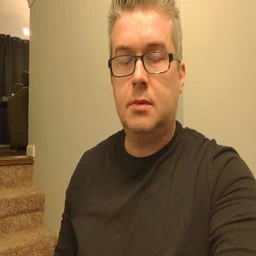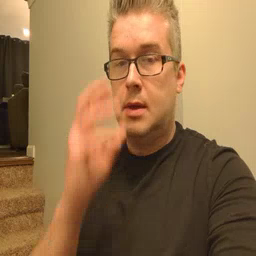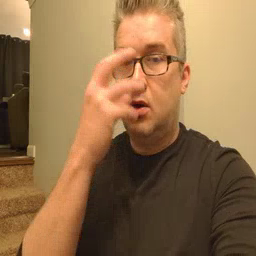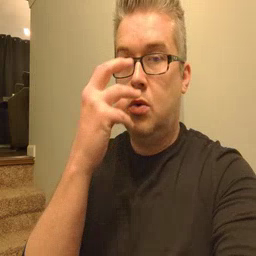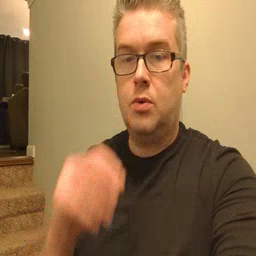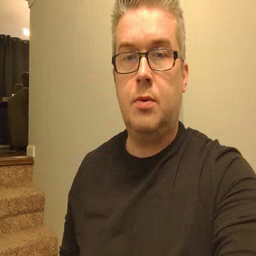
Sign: clown